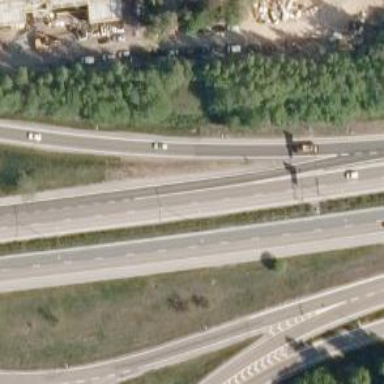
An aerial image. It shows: Asphalt motorway link.